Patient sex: F
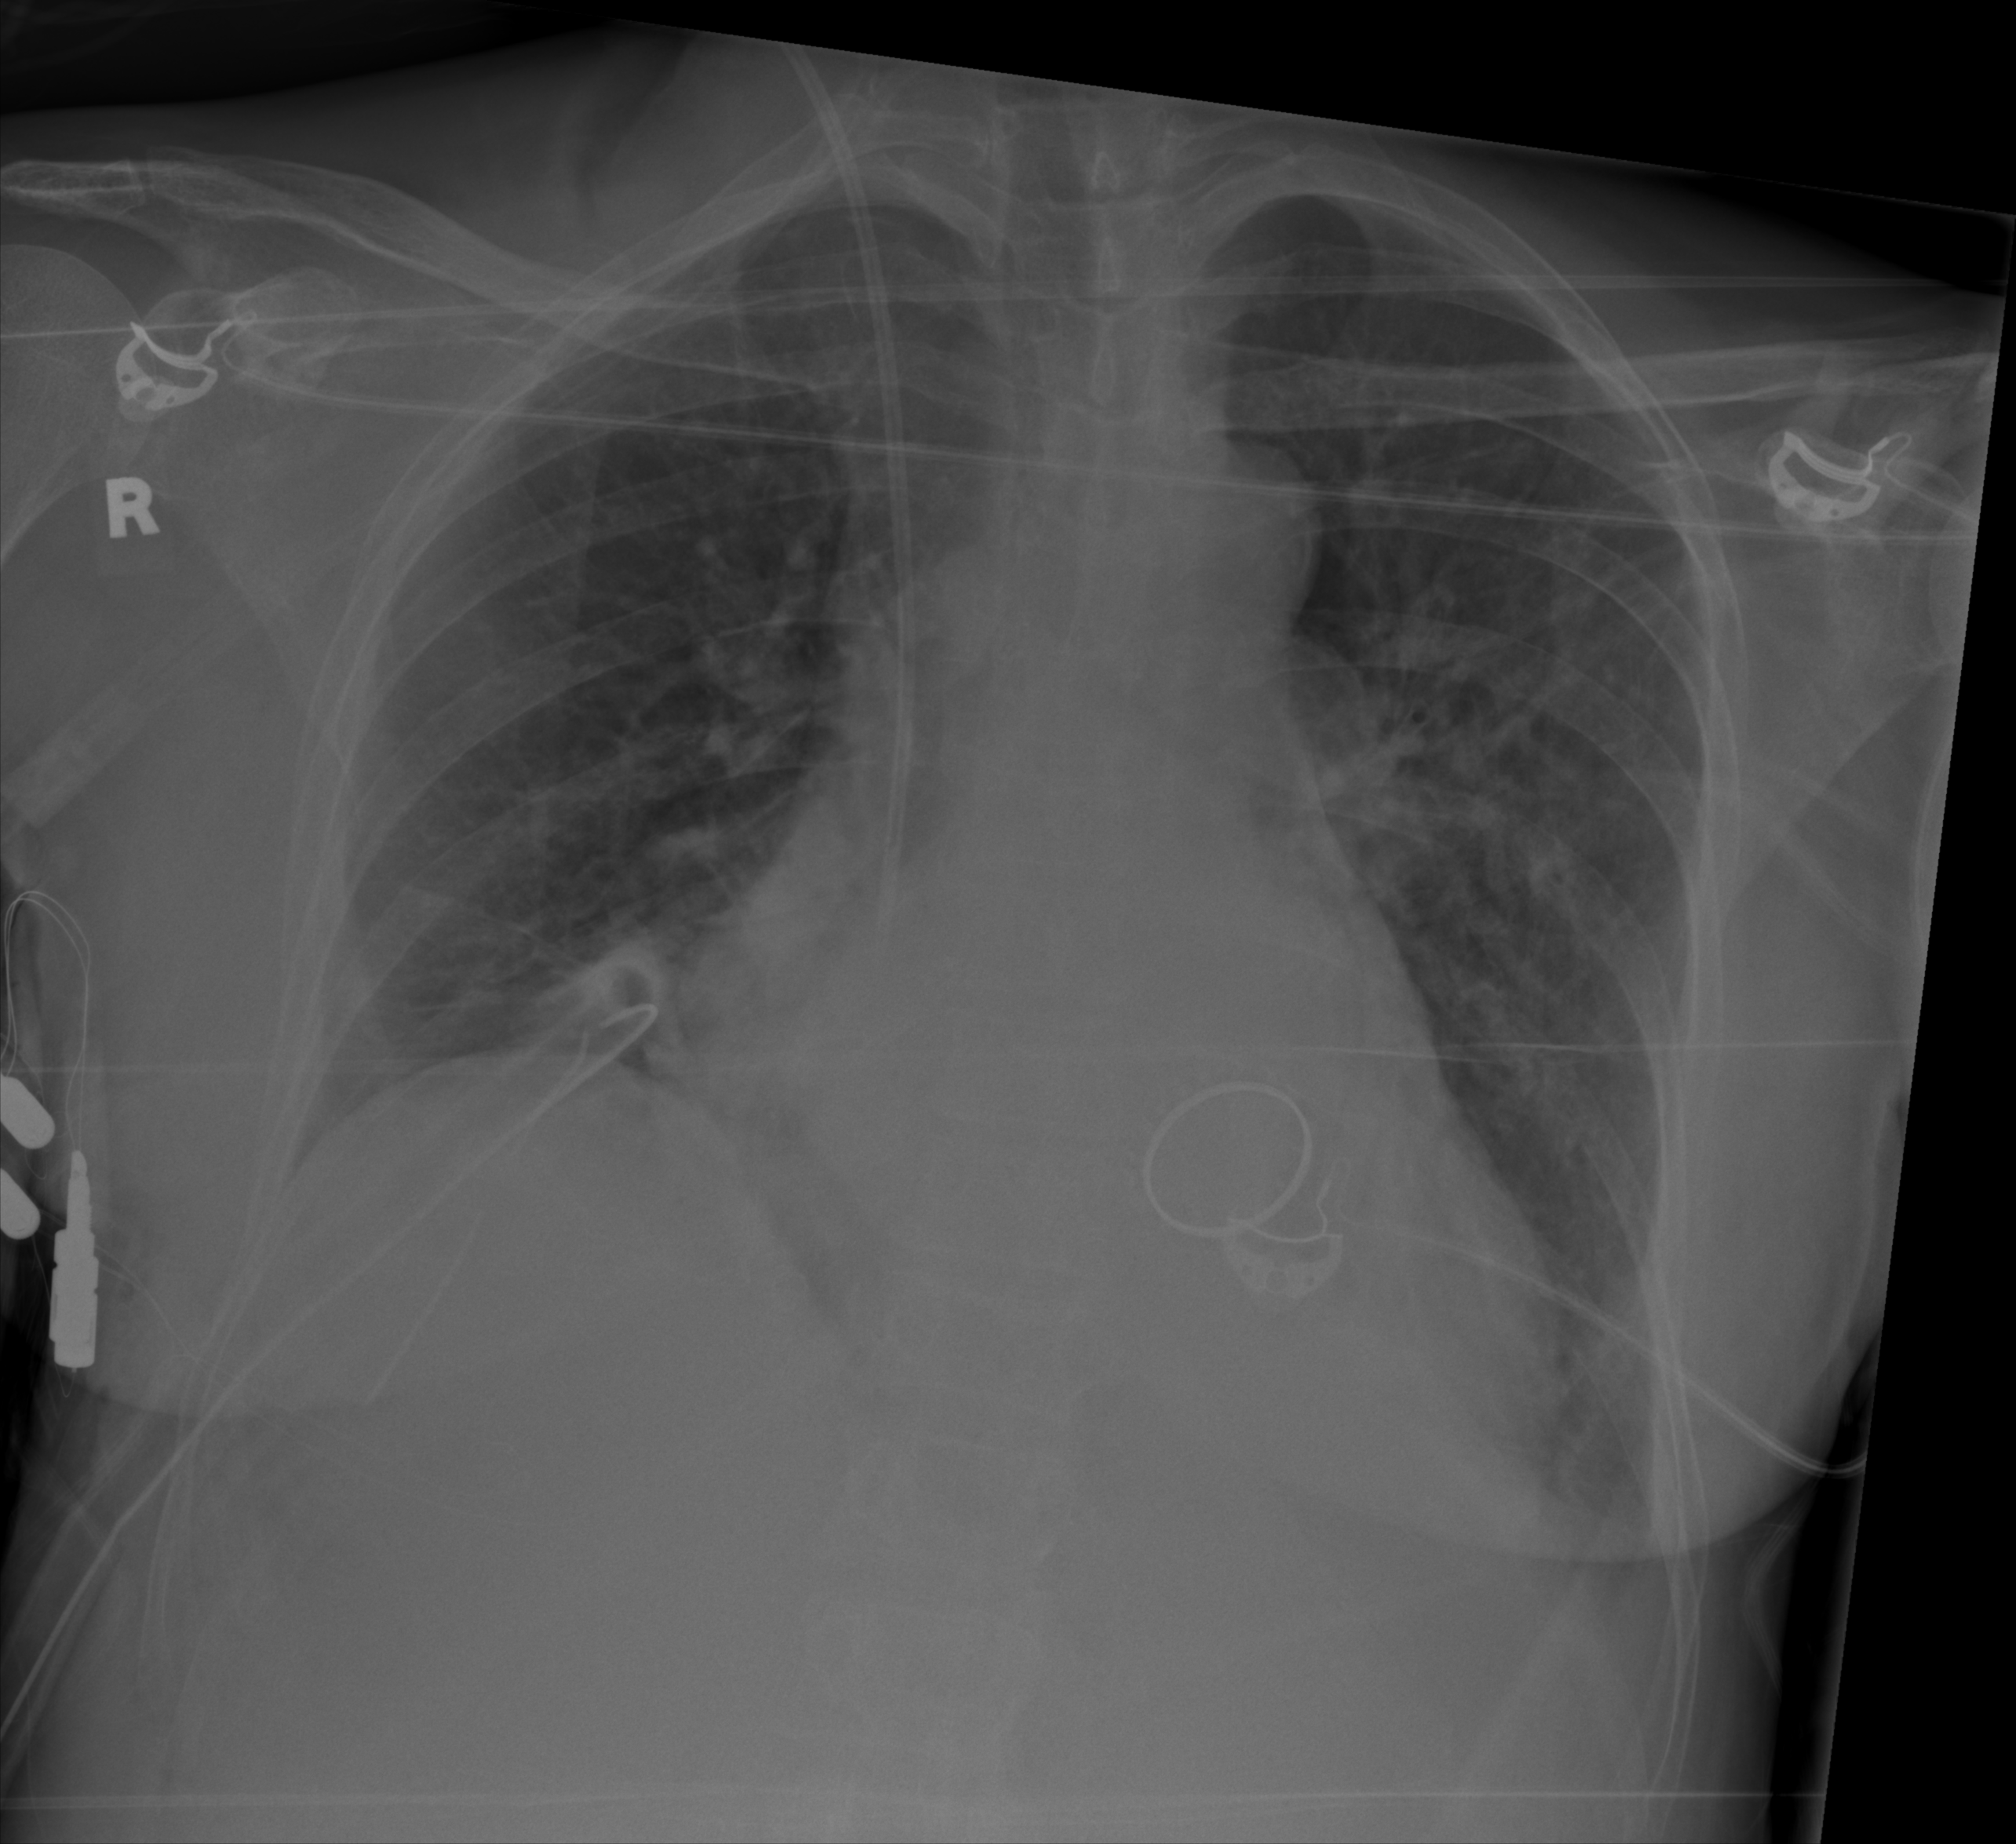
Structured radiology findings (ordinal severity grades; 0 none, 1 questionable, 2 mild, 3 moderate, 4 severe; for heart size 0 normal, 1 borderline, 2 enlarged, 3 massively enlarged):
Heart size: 2
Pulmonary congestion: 2
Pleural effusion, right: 0
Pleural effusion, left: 2
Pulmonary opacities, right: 2
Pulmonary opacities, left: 2
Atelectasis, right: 2
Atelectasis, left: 2